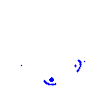
Particle: proton